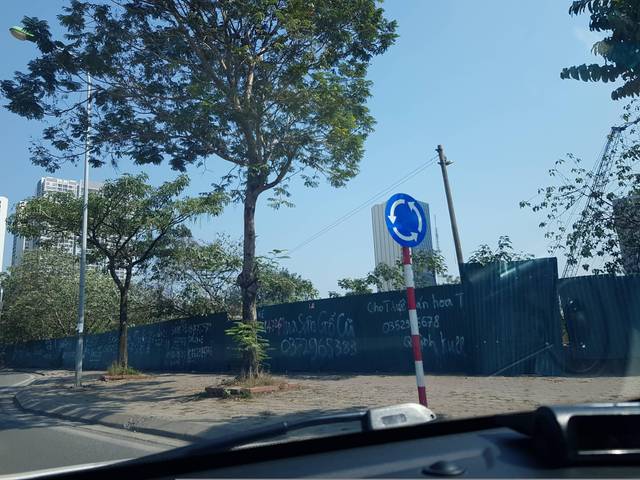
Region: Vietnam
Coordinates: 20.998, 105.78